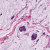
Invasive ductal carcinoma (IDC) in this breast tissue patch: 1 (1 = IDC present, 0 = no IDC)